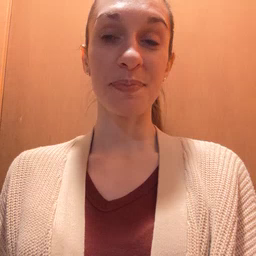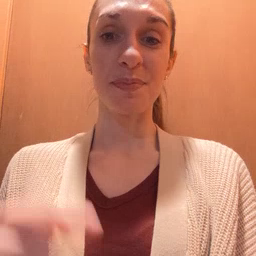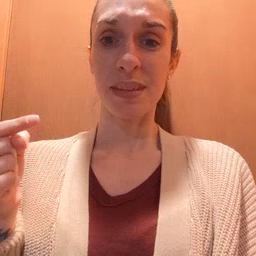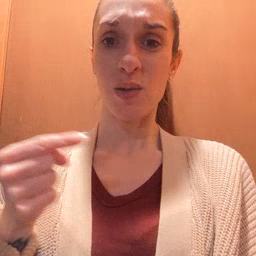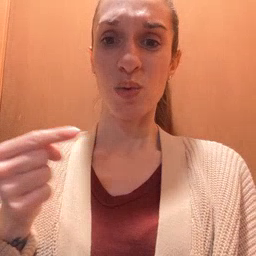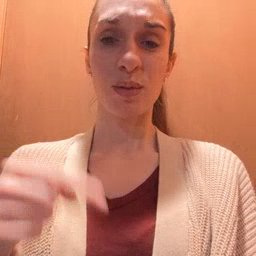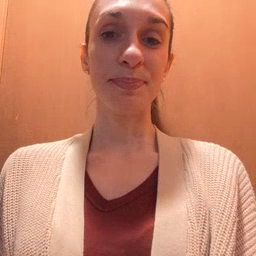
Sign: owie